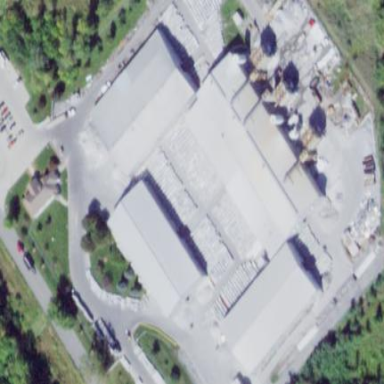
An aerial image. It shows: Industrial area.